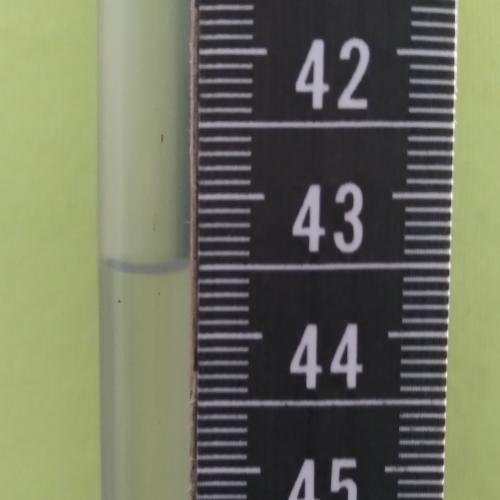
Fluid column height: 43.5 cm